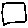
Label: square